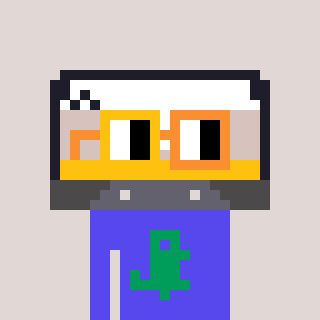
a pixel art character with square yellow and orange glasses, a cassette tape-shaped head and a computerblue-colored body on a warm background